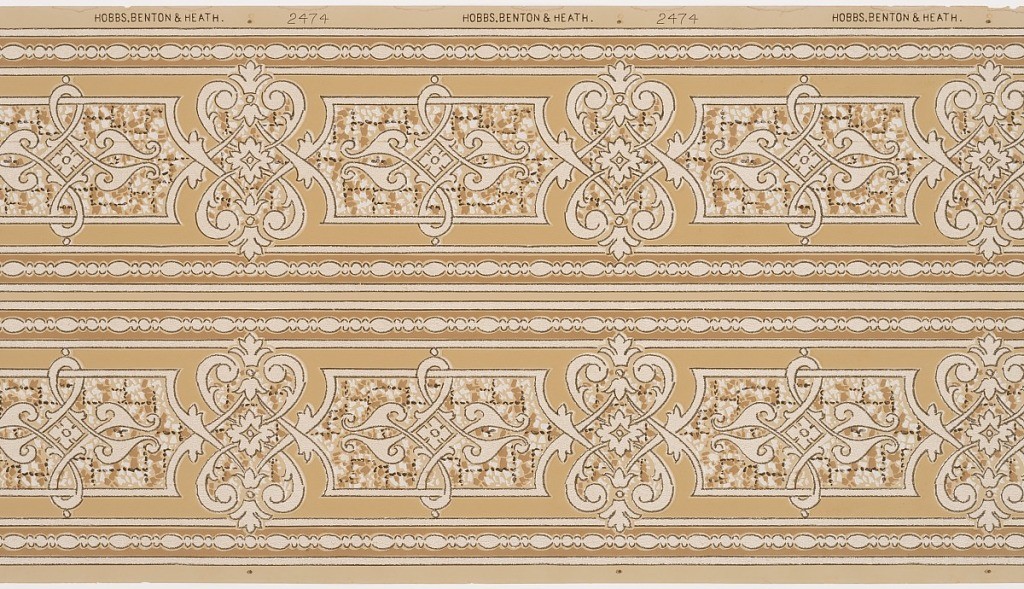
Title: Frieze
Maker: Hobbs, Benton & Heath, Hoboken, New Jersey
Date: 1905–1915
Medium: Machine-printed paper, liquid mica
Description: C-scrolls alternating with rectangles containing scrolls. Beaded framed borders. Printed in white on tan ground.